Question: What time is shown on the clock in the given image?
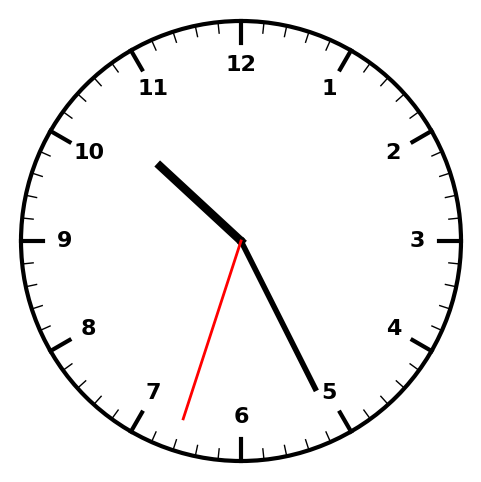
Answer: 10:25:33